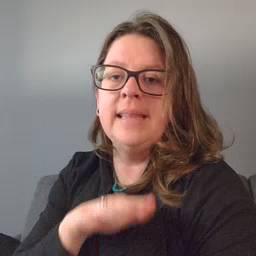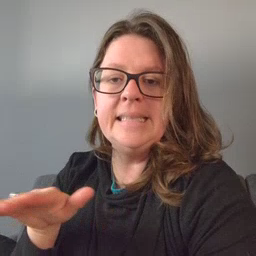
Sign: clean